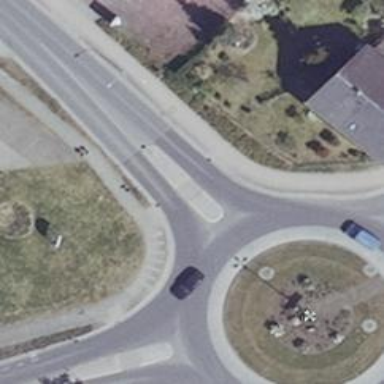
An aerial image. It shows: Footway with crossing that has island.